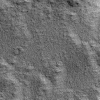
Atmospheric dust classification: not_dusty